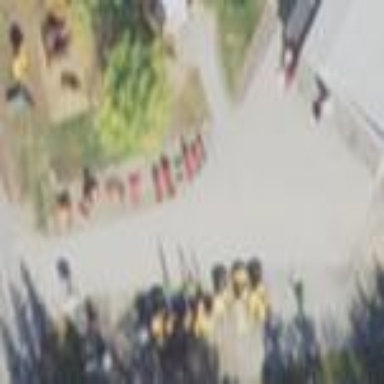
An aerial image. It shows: Paved parking area.